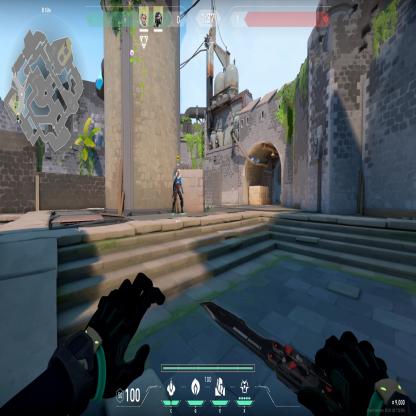
Label: teammate